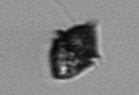
Label: Kryptoperidinium_triquetrum